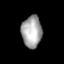
Tissue: lung
Cell type: Endothelial cells
Senescence score: 0.5413
Nuclear area (px): 630
Mean DAPI intensity: 165.621